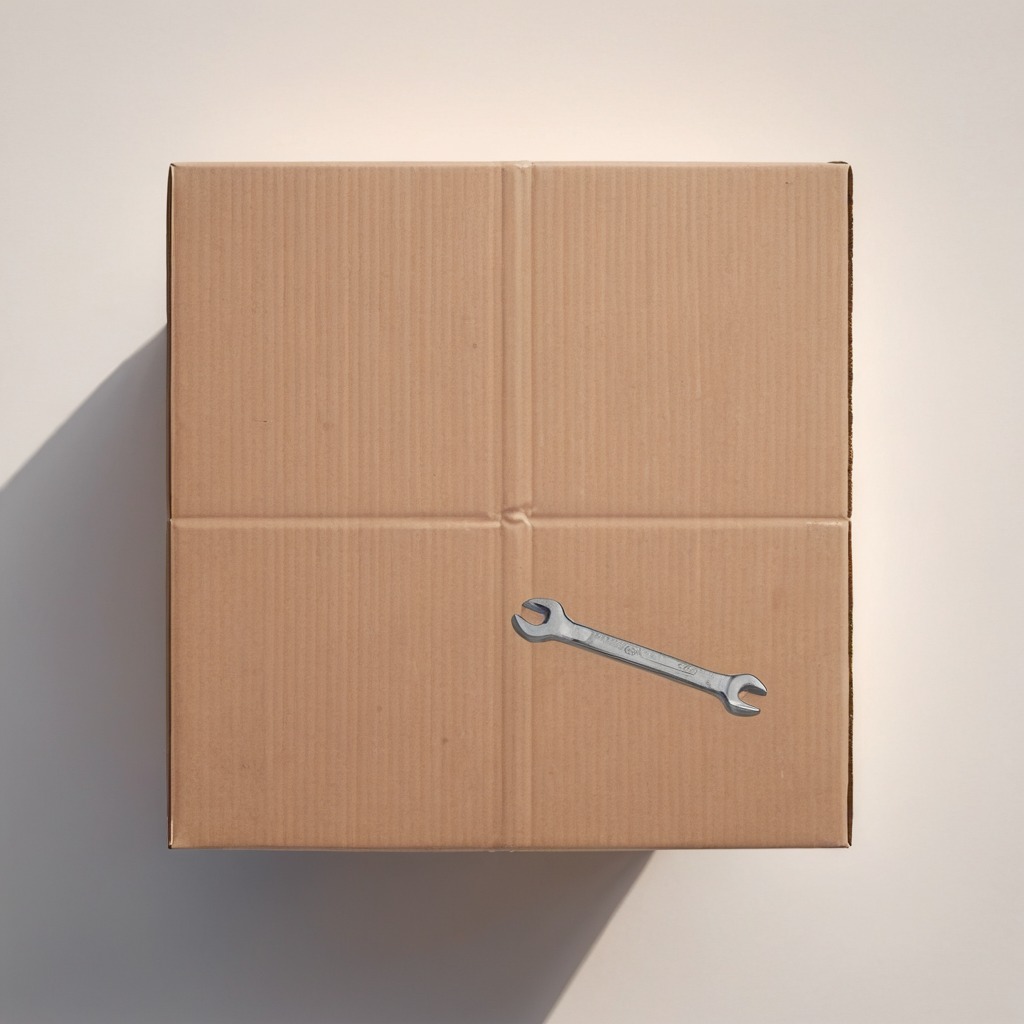
An wrench is lying on the cardboard box surface.